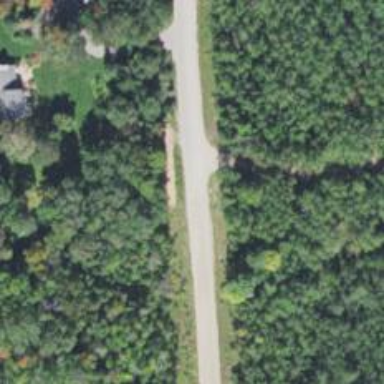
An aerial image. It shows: Unclassified road.